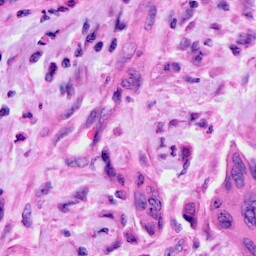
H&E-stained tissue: Cervix